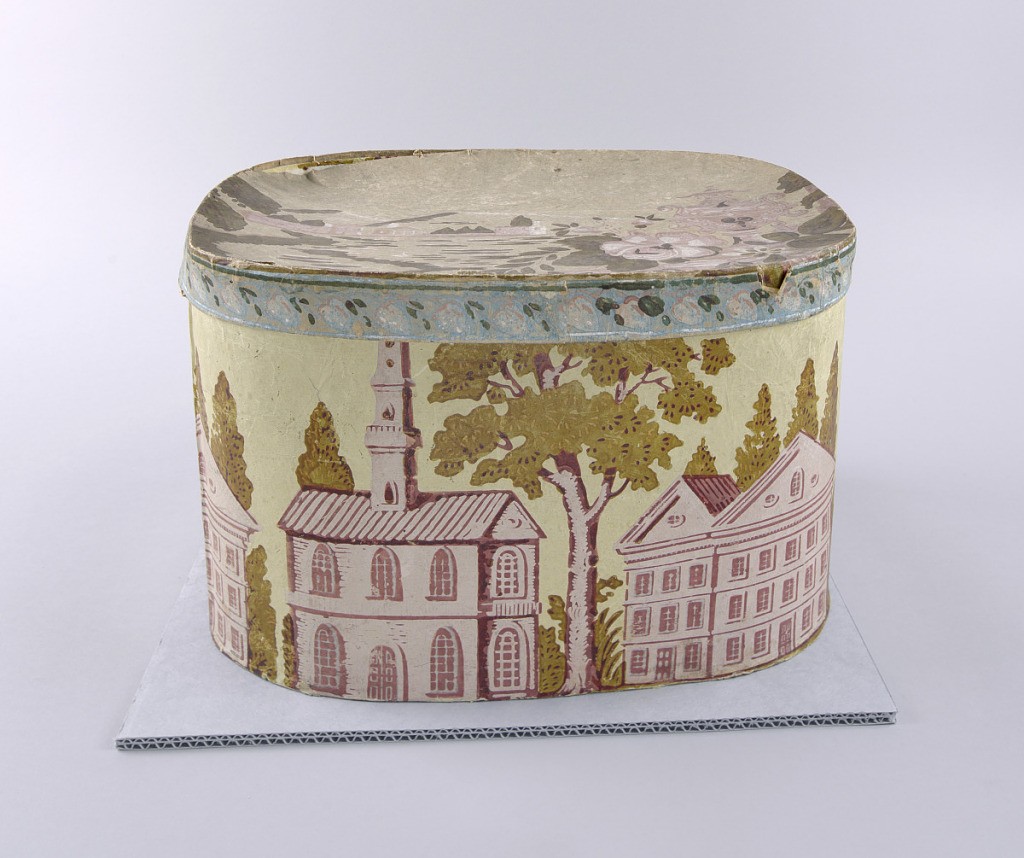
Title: Unidentified Chapel and Building
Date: ca. 1845
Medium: Block-printed paper on pasteboard support
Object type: Bandbox
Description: Bandbox with pale yellow background, brownish green trees, pinky-beige brick buildings. Possibly the first capitol at Albany, with chapel called "The Unidentified Chapel and Building". The lid features a decorative urn with flowers. In background, temple and buildings before mountains, seen across lake with swan. Rim of lid decorated with border pattern of leaves and acorns on blue field.